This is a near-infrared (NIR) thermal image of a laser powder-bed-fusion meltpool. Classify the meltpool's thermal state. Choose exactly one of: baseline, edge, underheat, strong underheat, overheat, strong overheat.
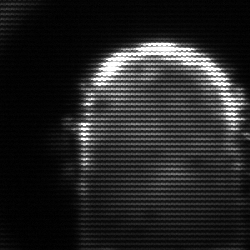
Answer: baseline